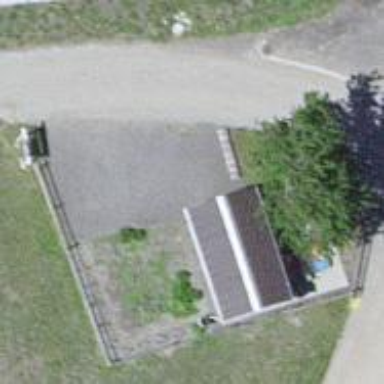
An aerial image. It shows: Country store.